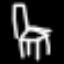
Label: chair